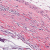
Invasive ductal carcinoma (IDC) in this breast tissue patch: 1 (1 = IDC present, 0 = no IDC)